Interaction volume radius: 10 \u00c5
Interaction volume height: 15 \u00c5
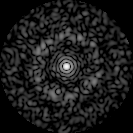
Disorder parameter: 0.8514